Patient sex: M
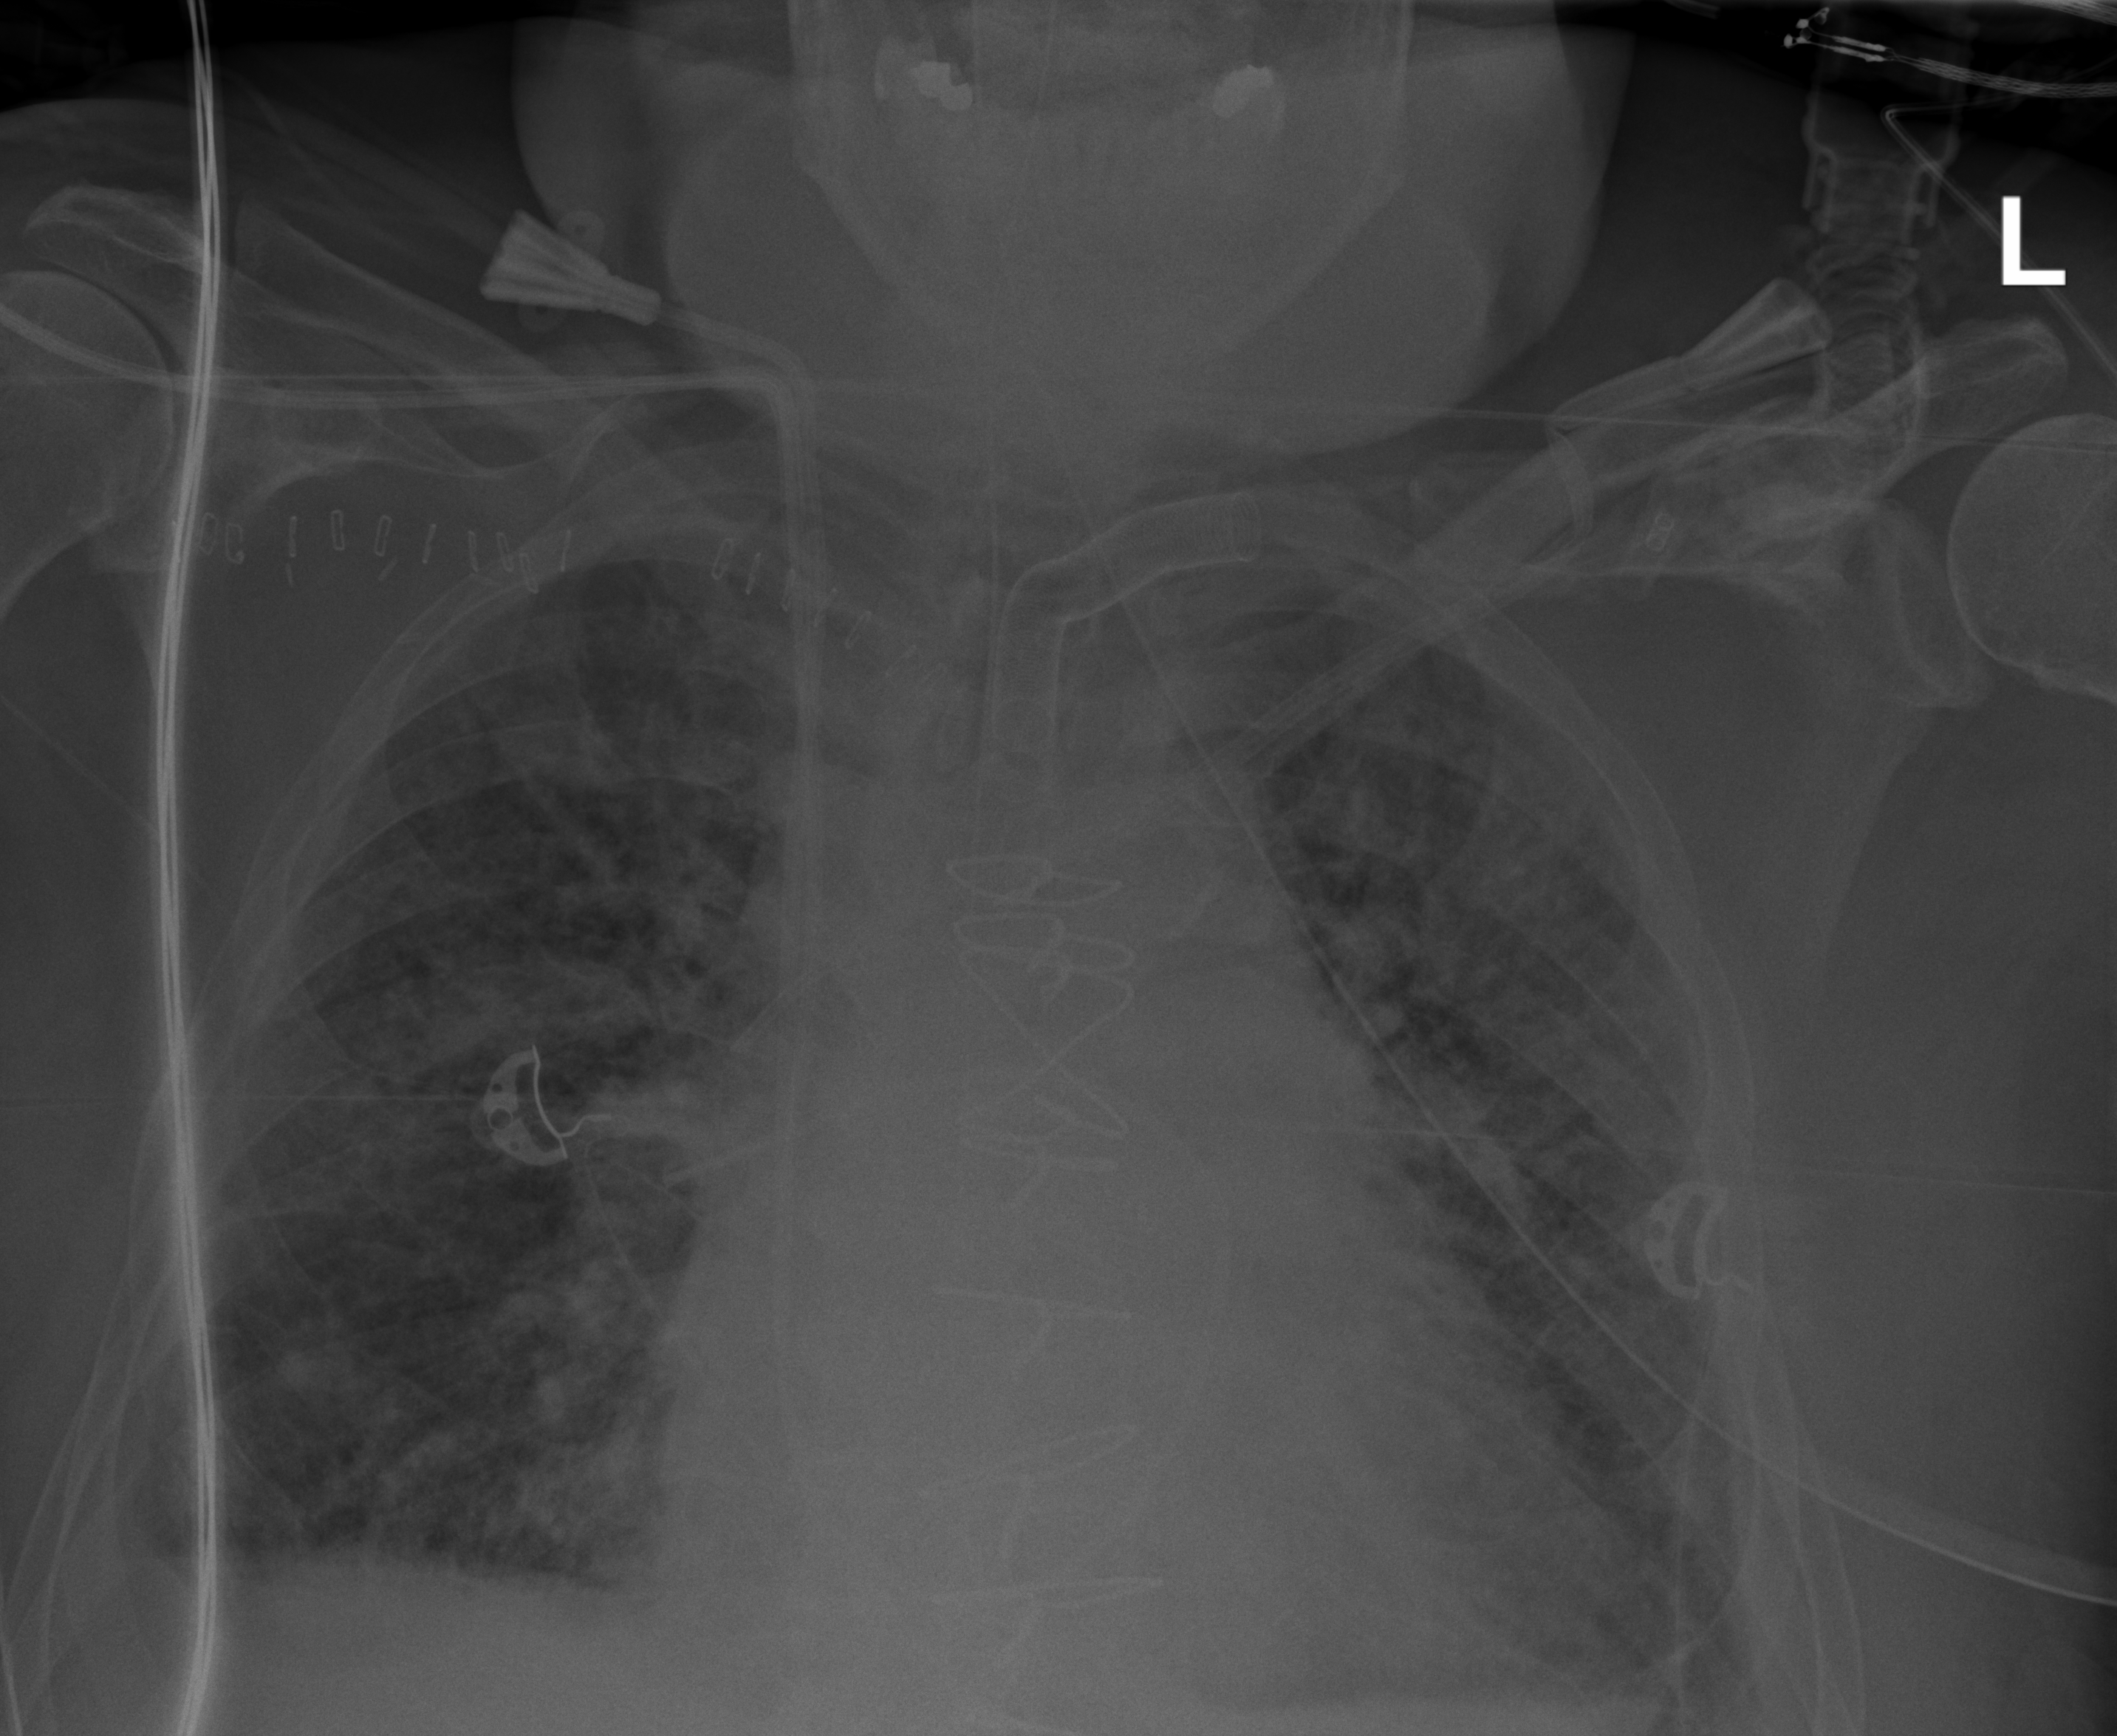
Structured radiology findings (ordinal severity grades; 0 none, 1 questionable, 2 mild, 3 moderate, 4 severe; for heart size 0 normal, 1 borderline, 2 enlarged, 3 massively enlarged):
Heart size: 2
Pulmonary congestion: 3
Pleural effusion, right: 2
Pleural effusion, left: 1
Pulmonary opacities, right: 2
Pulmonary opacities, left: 2
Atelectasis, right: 2
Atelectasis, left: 2